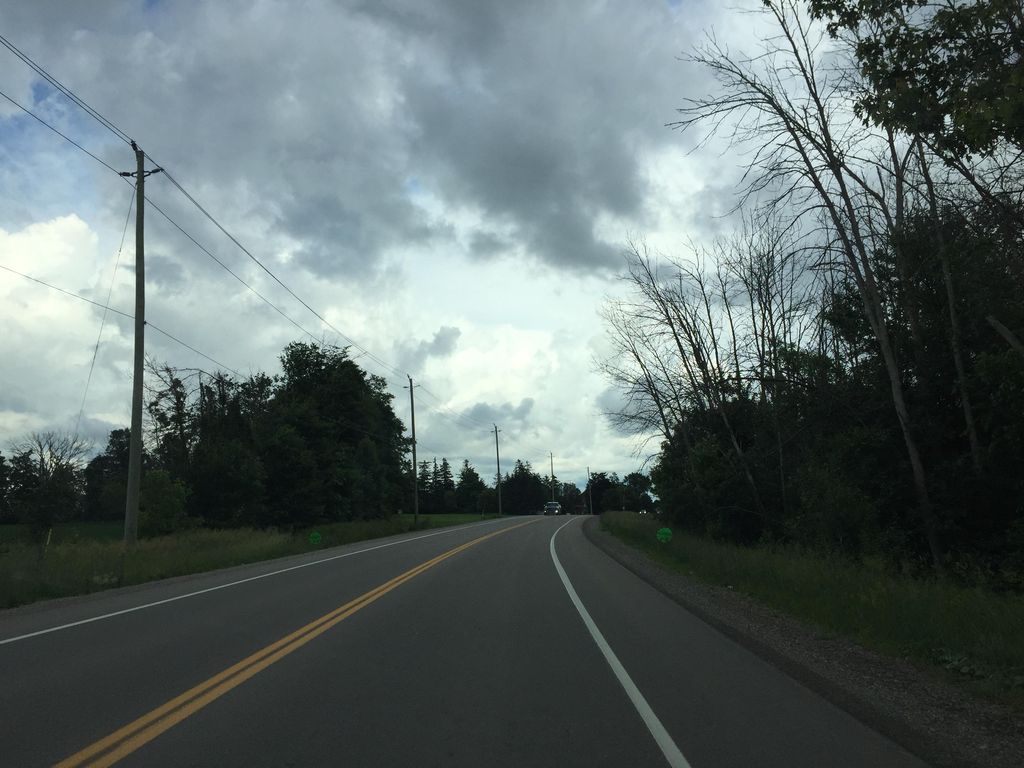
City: kitchener-waterloo